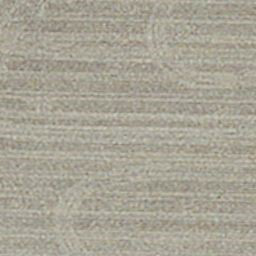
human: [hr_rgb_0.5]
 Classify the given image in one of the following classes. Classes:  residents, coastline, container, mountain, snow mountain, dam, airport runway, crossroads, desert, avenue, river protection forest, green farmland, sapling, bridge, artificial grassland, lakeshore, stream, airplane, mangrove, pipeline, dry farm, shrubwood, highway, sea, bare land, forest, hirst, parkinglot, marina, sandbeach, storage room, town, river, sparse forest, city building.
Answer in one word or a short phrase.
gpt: dry farm